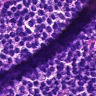
Metastatic tissue present: no